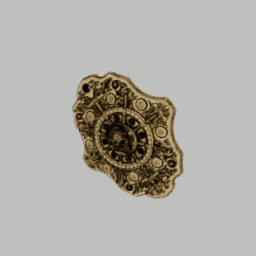
Label: decoration